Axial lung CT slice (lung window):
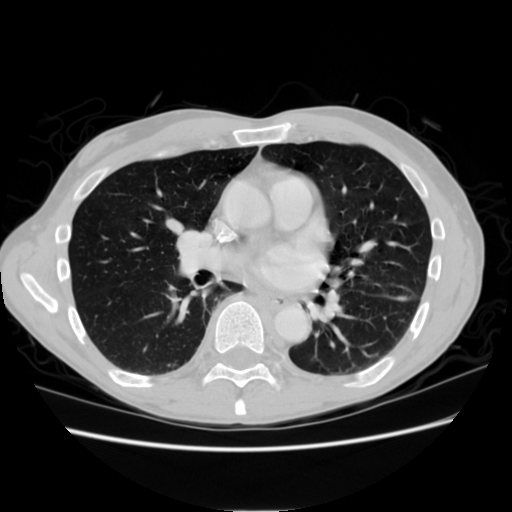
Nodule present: no